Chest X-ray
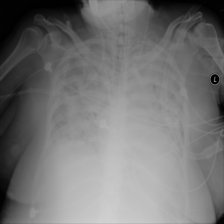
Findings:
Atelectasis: positive
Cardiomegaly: negative
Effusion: positive
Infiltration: negative
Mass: positive
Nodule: positive
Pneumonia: negative
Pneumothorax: negative
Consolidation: positive
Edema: negative
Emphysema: negative
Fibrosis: negative
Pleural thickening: negative
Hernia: negative